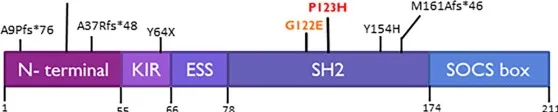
(A) SOCS1 protein domains and locations of the variants. The kinase inhibitory region (KIR) functions as a pseudo-substrate that can inhibit the tyrosine kinase activity of JAK proteins. The SRC-homology 2 (SH2) domain binds the activation loop of the JAK proteins' catalytic domain. The SOCS box recruits the ubiquitin-transferase system and initiates the proteasomal degradation of JAK proteins. Mutations are described in the literature. Our patient's mutations are in red.
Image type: chart (chart)